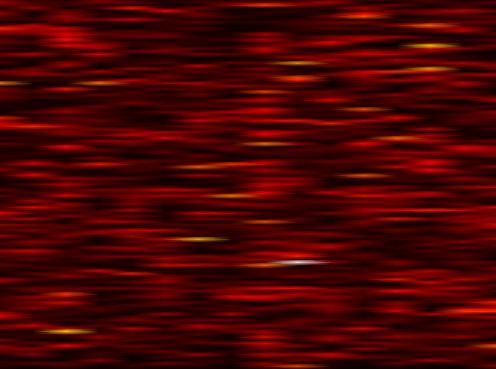
Label: WOLA